Question: I am trying to achieve the following CSS background effect as in the <URL>.
However, instead of getting that smooth gradient, I get something like the image shown below.

My CSS:
'''
body{
background:-webkit-radial-gradient(#205983, #0A2742); background:radial-gradient(#205983, #0A2742); overflow:hidden;
}
'''
I want to achieve the same result. I Have no other CSS for the body.
From Chrome inspector (for the body element)
'''
background: -webkit-radial-gradient(#205983, #0A2742);
background: radial-gradient(#205983, #0A2742);
overflow: hidden;
'''
I've checked both pages on the same browser and I don't use any CSS reset code. How can I achieve the same results. Thanks.
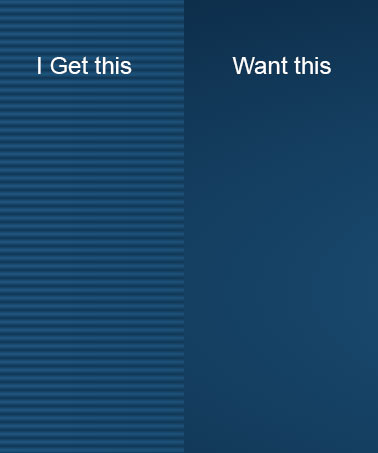
Answer: The <URL>.
I've inspected the site's source. The css they use is:
'''
#wrap {
min-width: 600px;
height: 100%;
position: relative;
background: -webkit-radial-gradient(#205983, #0A2742);
background: radial-gradient(#205983, #0A2742);
overflow: hidden;
}
'''
the 'height: 100%;' rule. That might do something good.
Furthermore, on your machine might cause this problem to appear. But most of the time the problem originates from the rendering engine the browser uses. Sudden color-combinations don't harmonize, causing the shown effect.
Use the colorpicker in Google Chromes (the small rectangle next to the color value of the css rule).
A recommendable is: <URL>. It provides you with css containing all common -vendor- prefixes and even adds IE support. I have positive experiences with it. Give it a try.
Good luck!